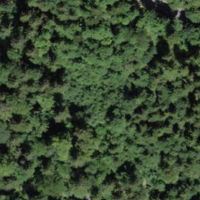
EUNIS habitat code: 43
Species observed at this site:
Cerastium tomentosum